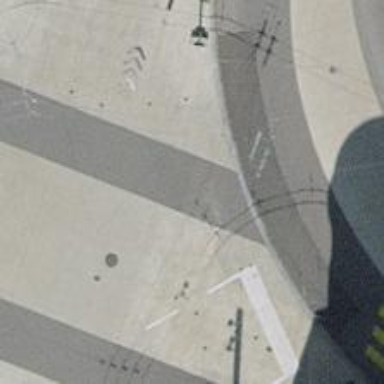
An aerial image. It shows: Road with traffic signals.